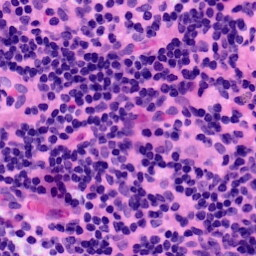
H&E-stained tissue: LymphNode